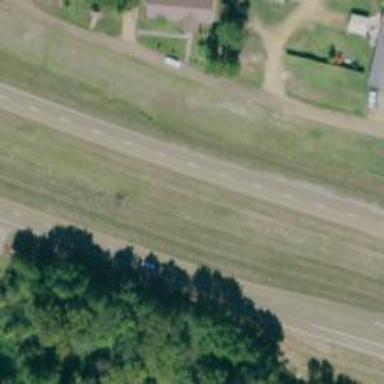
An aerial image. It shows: This image shows trunk highway that functions as expressway.